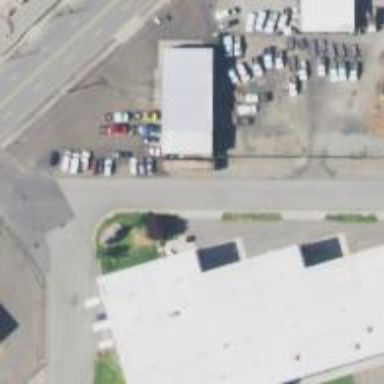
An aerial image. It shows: Commercial building.